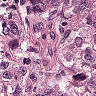
Metastatic tissue present: yes